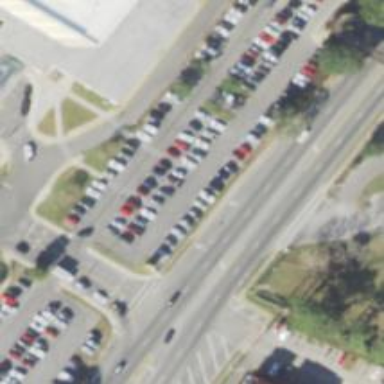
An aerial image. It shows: Parking space is available.